Question: How to plot, with Python, a 2D matrix 'A[i,j]' like this:
- 'i'- 'j'- 'A[i,j]'
(NB: I don't want a function that does the spectrogram for me, such as <URL>

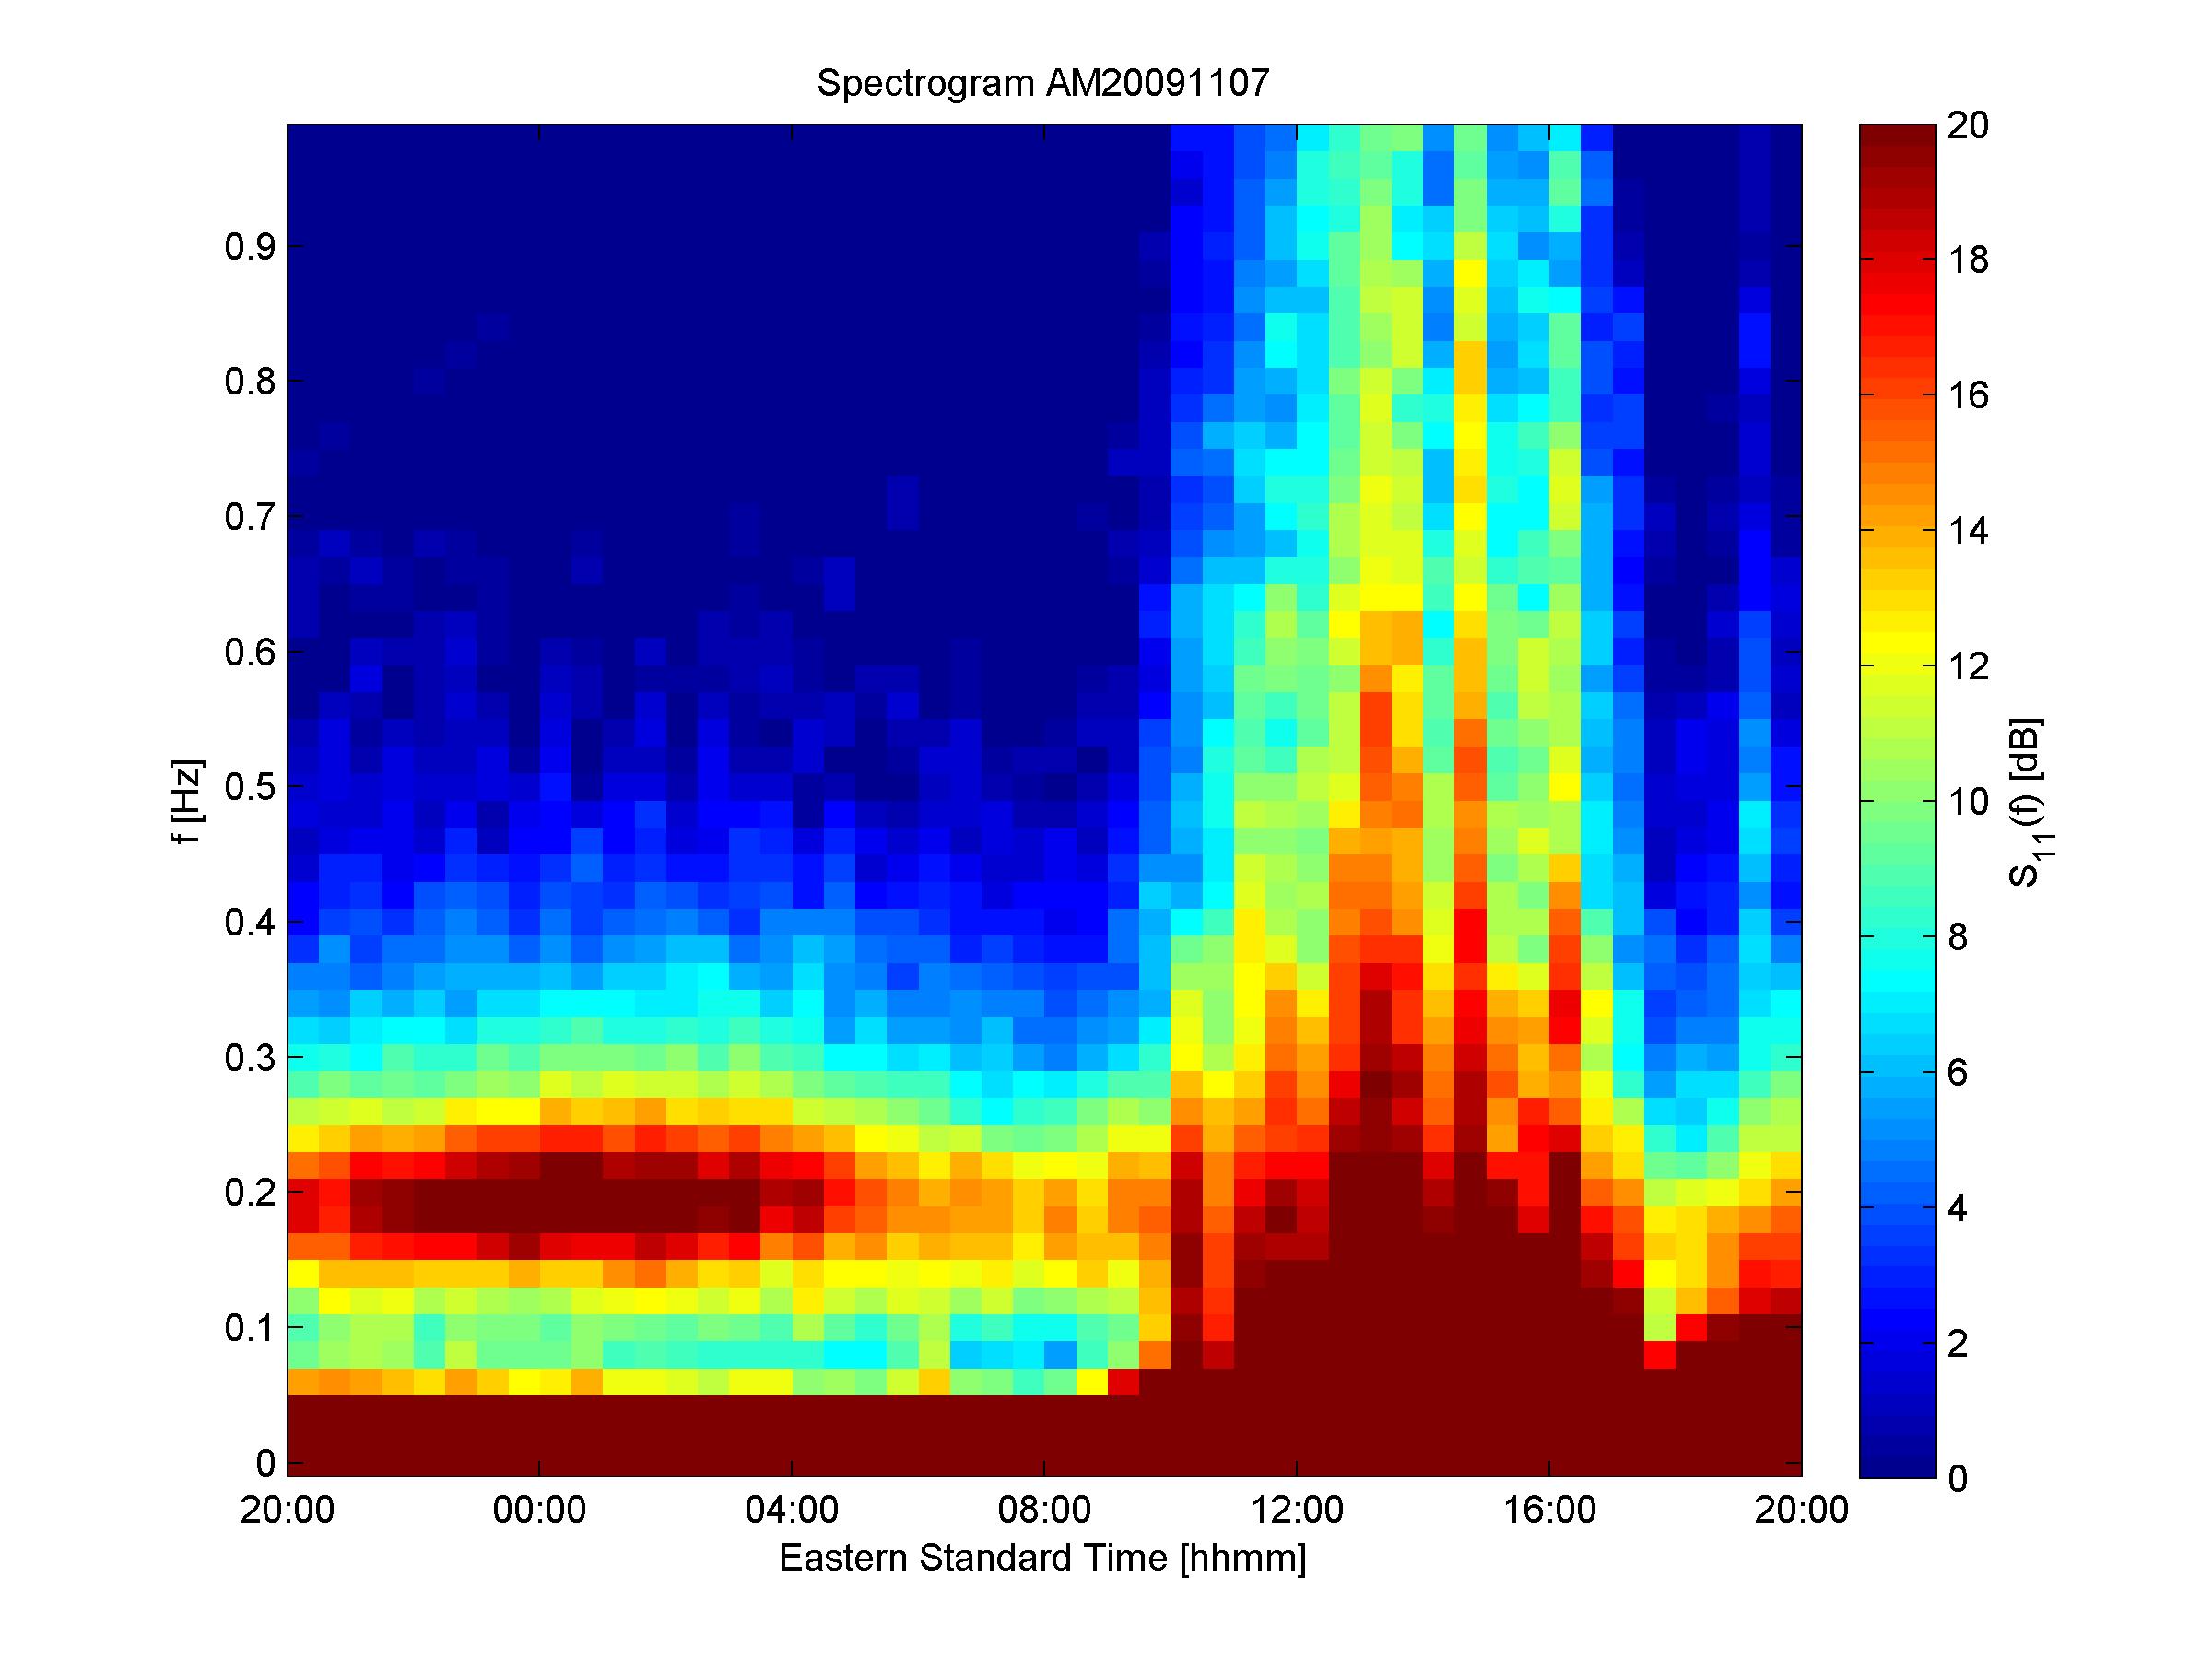
Answer: Let 'Z' be the array, here is what I finally use:
'''
plt.imshow(np.transpose(Z), extent=[0,4.2,0,48000], cmap='jet',
vmin=-100, vmax=0, origin='lowest', aspect='auto')
plt.colorbar()
plt.show()
'''
Notes:
- ''jet'' is the colormap that is seen in the question's image, see also <URL>